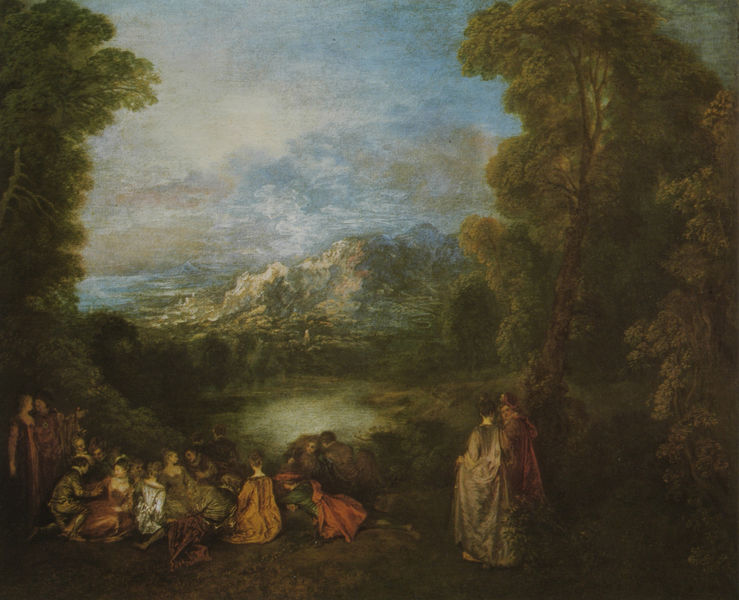
Titel: L'île enchantée, Die verzauberte Insel
Künstler: Antoine Watteau
Standort: Schweiz
Institution: Privatsammlung
Schlagwörter: baum, berg, blau, blätter, dunkel, felsen, gemälde, gruppe, himmel, mann, meer, schatten, umhang, wasser, weiß, wolken, bäume, fluss, frauen, gelb, grün, landschaft, menschen, see, sitzen, teich, ufer, äste, abend, bewegung, braun, damen, femmes, frau, grau, hell, hintergrund, kleid, kleider, licht, männer, nacht, orange, park, rot, wiese, wolke, fest, gesellschaft, gespräch, herren, malerei, menge, versammlung, feier, barock, mensch, stehen, öl, baumstamm, dämmerung, horizont, hügel, natur, stamm, wind, gewässer, sonne, adel, familie, klassizismus, paar, musik, kontrast, rokoko, rosa, tal, wald, genre, garten, bewölkt, liegen, unterhaltung, abhang, berge, farben, fels, gebirge, bergkette, nebel, sonnenuntergang, ausflug, idylle, picknick, rast, figuren, romantik, robe, edel, abendstimmung, unscharf, mond, spaziergang, idyllisch, lichtung, knien, wei0, laubbaum, liebespaar, verschwommen, lac, wanderer, hofgesellschaft, watteau, spaziergänger, freundlich, antrag, kräftig, foret, nature, rasten, gesellig, montagne, pastorale, couple, durchsicht, lagern, picknik, arbres, galant, fetes galantes, krater, hommes, waldlichtung, robes, paa, wolkenformation, galanterie, scène galante, bert, seidenkleider, cythere, d'pres watteau, embarquement, hoefische gesellschaft, antoine, couples, natuer, ptomenade